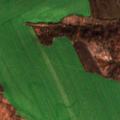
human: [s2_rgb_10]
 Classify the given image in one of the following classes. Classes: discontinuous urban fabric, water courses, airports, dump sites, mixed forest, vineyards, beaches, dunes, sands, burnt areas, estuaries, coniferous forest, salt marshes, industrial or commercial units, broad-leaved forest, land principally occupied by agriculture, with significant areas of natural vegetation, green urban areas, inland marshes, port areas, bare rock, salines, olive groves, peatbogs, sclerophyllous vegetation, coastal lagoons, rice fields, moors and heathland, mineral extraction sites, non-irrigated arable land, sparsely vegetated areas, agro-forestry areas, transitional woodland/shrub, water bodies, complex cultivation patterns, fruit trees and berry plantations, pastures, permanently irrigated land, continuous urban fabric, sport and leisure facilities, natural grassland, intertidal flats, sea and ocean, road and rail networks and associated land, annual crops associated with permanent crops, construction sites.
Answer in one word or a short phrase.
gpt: non-irrigated arable land, pastures, broad-leaved forest, transitional woodland/shrub